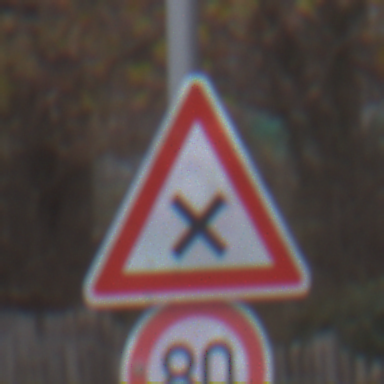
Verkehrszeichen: KreuzungOderEinmuendung
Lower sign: Geschwindigkeit80
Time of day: MorningAfternoon
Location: Outdoor (Nature)
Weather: Overcast
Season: NotSpecified
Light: Natural